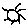
Label: sun